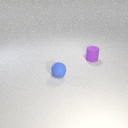
small purple rubber cylinder to the right of small blue rubber sphere